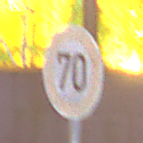
Verkehrszeichen: Geschwindigkeit70
Umgebung: Outdoor, Urban
Tageszeit: Night
Wetter: PartlyCloudy
Licht: Natural
Jahreszeit: NotSpecified
Kontrast: HighContrast